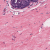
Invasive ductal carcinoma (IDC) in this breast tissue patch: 0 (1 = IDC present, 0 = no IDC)